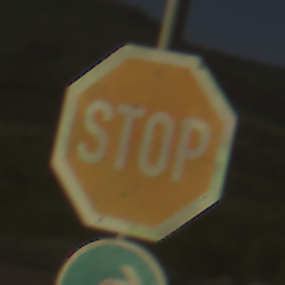
Verkehrszeichen: Stop
Zusatzzeichen unten: VorgeschriebeneFahrtrichtungRechts
Umgebung: Outdoor, RoadRail
Tageszeit: MorningAfternoon
Wetter: PartlyCloudy
Licht: Natural
Jahreszeit: NotSpecified
Kontrast: HighContrast